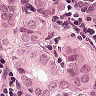
Metastatic tissue present: yes